Field crop: maize
Growth stage: 2
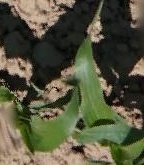
Species: maize